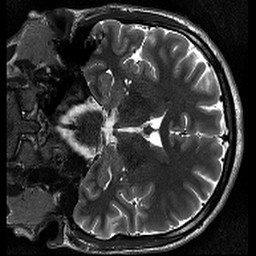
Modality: T2w
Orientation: coronal